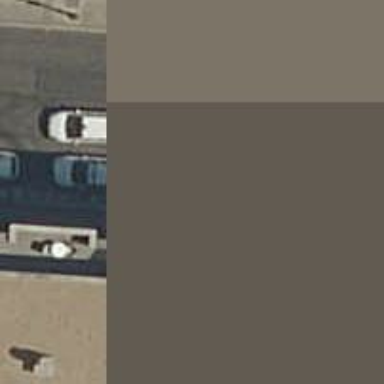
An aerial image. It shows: Taxi stand.